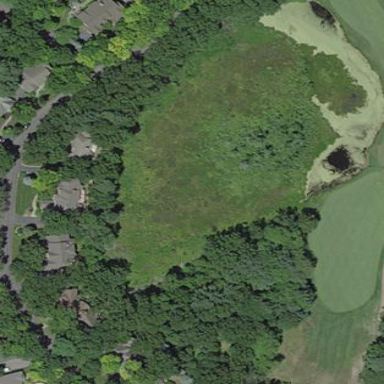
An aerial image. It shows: Water hazard on golf course. The hazard is natural water feature.